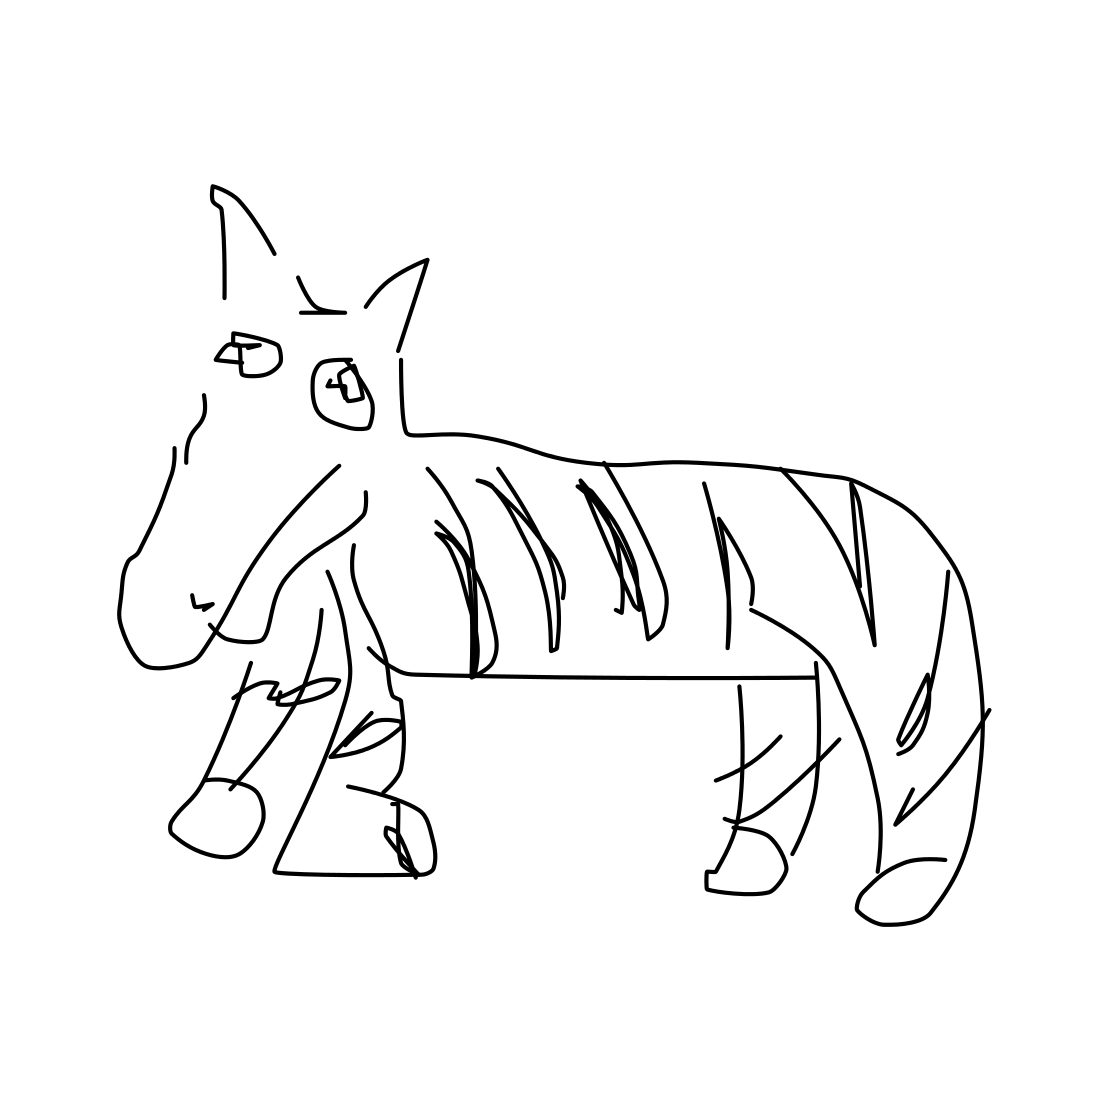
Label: zebra